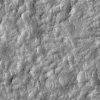
Atmospheric dust classification: not_dusty